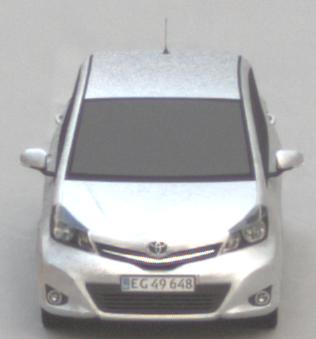
Make: Toyota
Model: Yaris 1.0
Detailed model: Yaris (XP9)
Model produced from: 2009/01
Model produced until: 2010/10
Doors: 3
Color: white
Road condition: dry road
Daytime: morning or afternoon
Contrast: low contrast